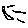
Label: moon